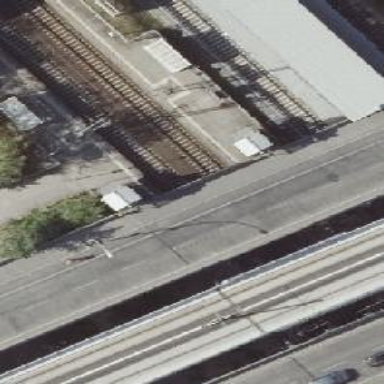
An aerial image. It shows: Public transport station located at railway halt.